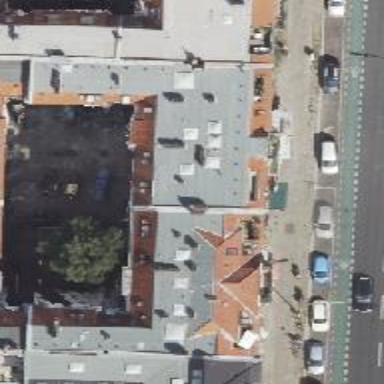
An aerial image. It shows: Cafe.